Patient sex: M
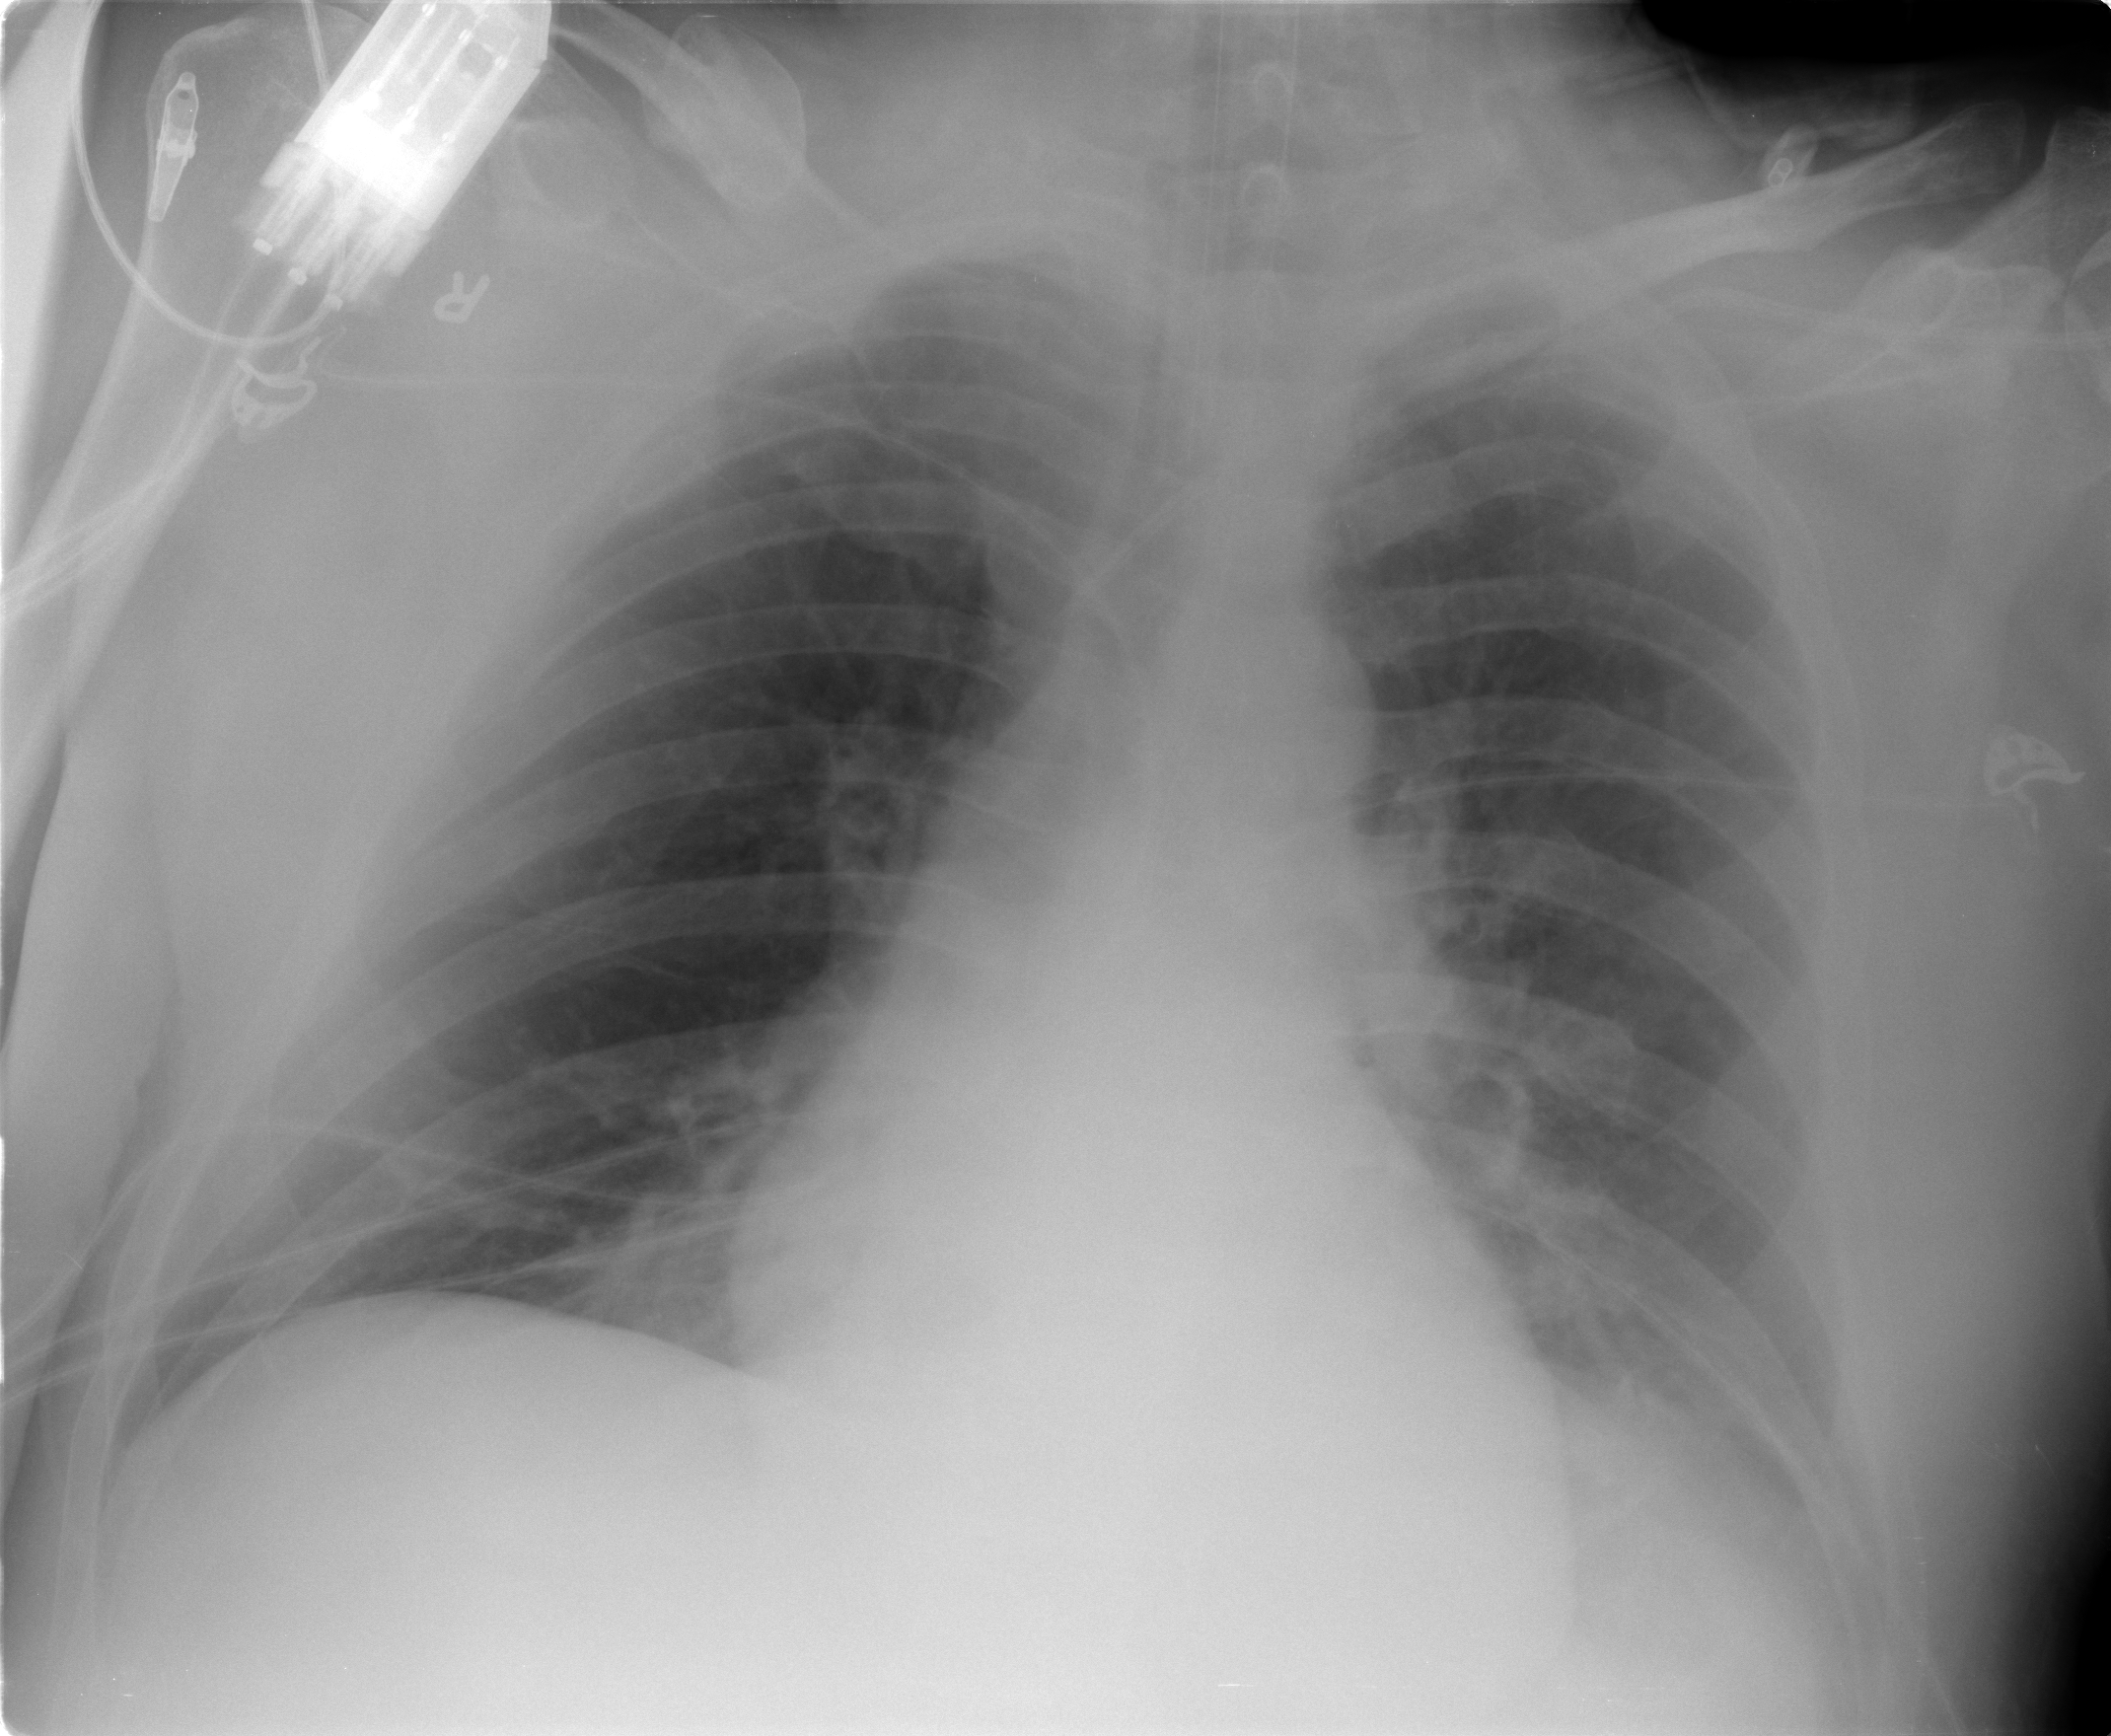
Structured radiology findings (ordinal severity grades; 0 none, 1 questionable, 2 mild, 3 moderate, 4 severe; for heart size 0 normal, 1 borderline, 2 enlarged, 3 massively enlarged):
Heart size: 0
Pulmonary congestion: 0
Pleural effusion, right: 0
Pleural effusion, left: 2
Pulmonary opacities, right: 0
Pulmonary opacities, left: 0
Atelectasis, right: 0
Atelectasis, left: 2